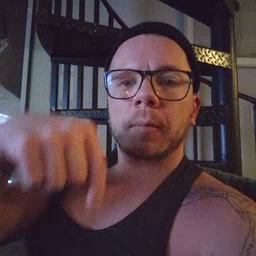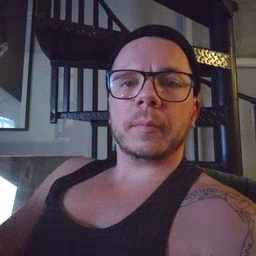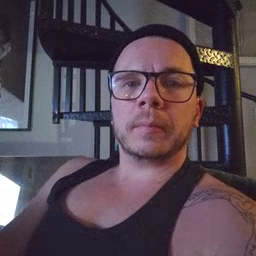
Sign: down